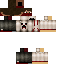
A female skeleton skin with dark skin, wearing brown long hair dressed in a red robe top and brown pants, featuring a closed mouth.